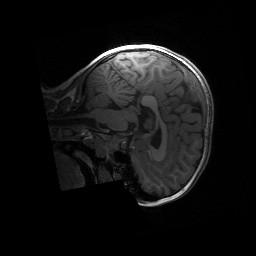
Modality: T1w
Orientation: sagittal
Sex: female
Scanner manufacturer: siemens
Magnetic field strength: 3 T
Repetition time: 1.9 s
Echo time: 0.00243 s